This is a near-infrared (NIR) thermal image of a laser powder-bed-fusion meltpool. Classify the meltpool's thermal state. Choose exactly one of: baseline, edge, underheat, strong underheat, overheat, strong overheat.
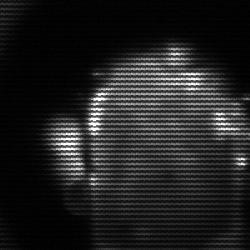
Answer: baseline